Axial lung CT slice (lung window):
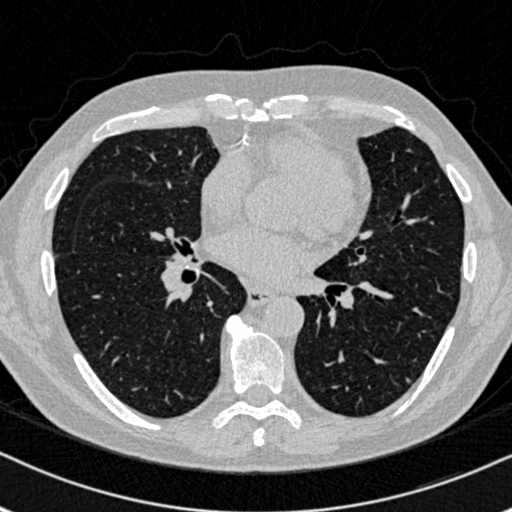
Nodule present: no